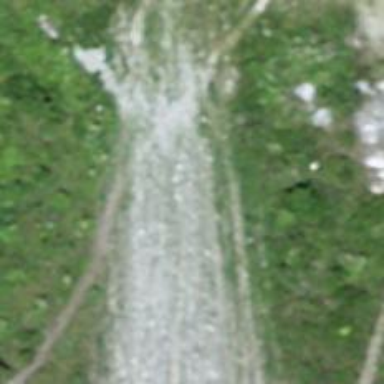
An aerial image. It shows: Path.